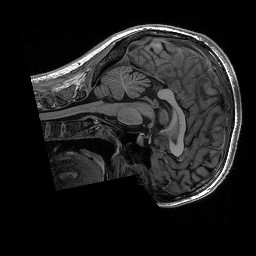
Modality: T1w
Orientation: sagittal
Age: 18
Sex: female
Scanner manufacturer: siemens
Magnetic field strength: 3 T
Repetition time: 2.53 s
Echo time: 0.0033 s